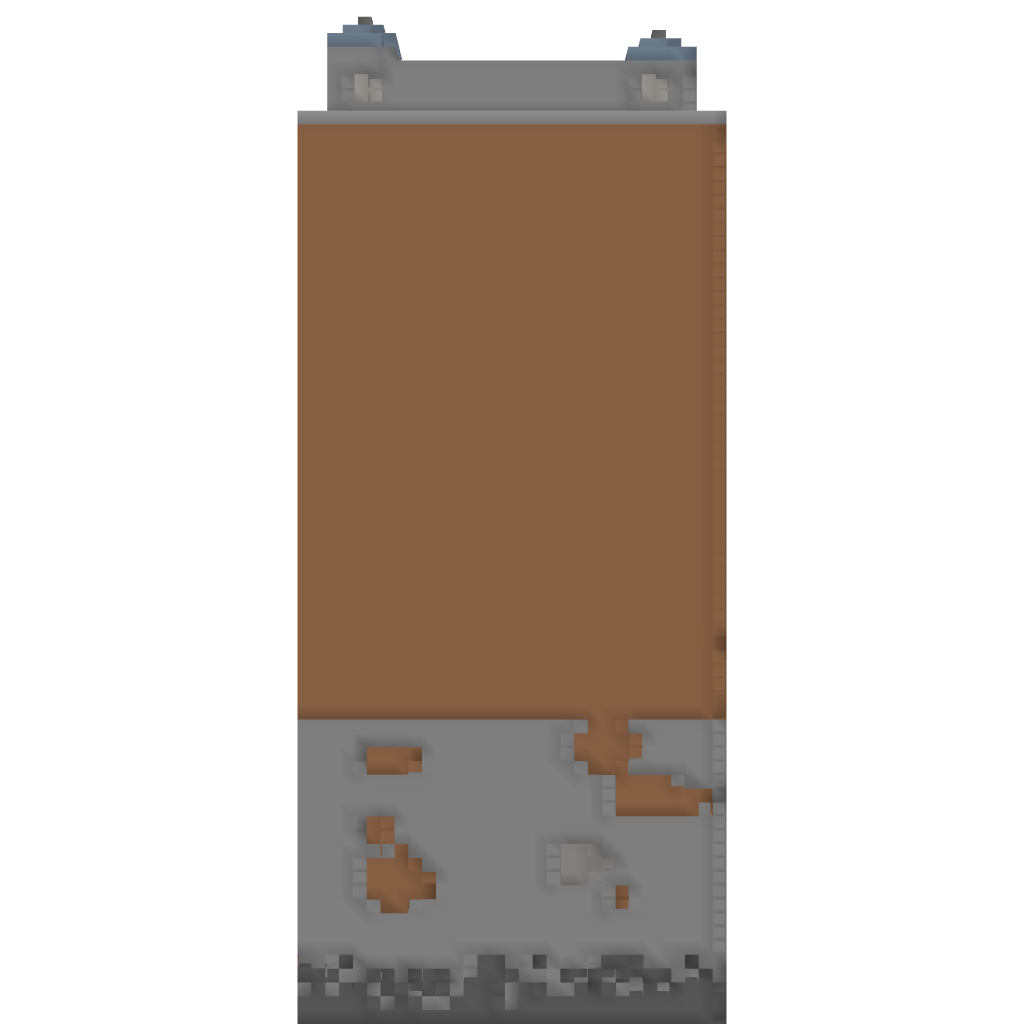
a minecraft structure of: Lesepark